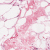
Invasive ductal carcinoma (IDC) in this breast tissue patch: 0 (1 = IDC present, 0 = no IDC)